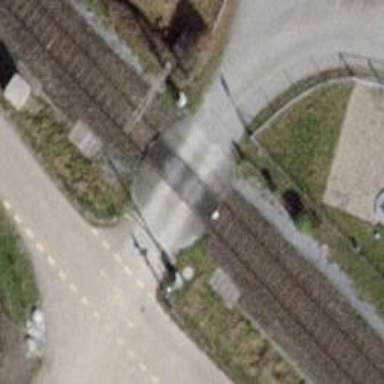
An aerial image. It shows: Level crossing on the railway with lights and full barrier.